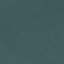
Label: SeaLake